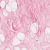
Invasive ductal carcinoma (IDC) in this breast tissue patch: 0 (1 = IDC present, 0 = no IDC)